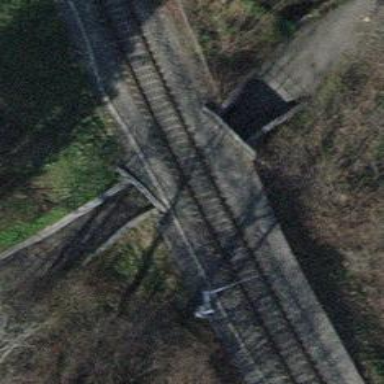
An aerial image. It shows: Single railway track with electrified contact line.